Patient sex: M
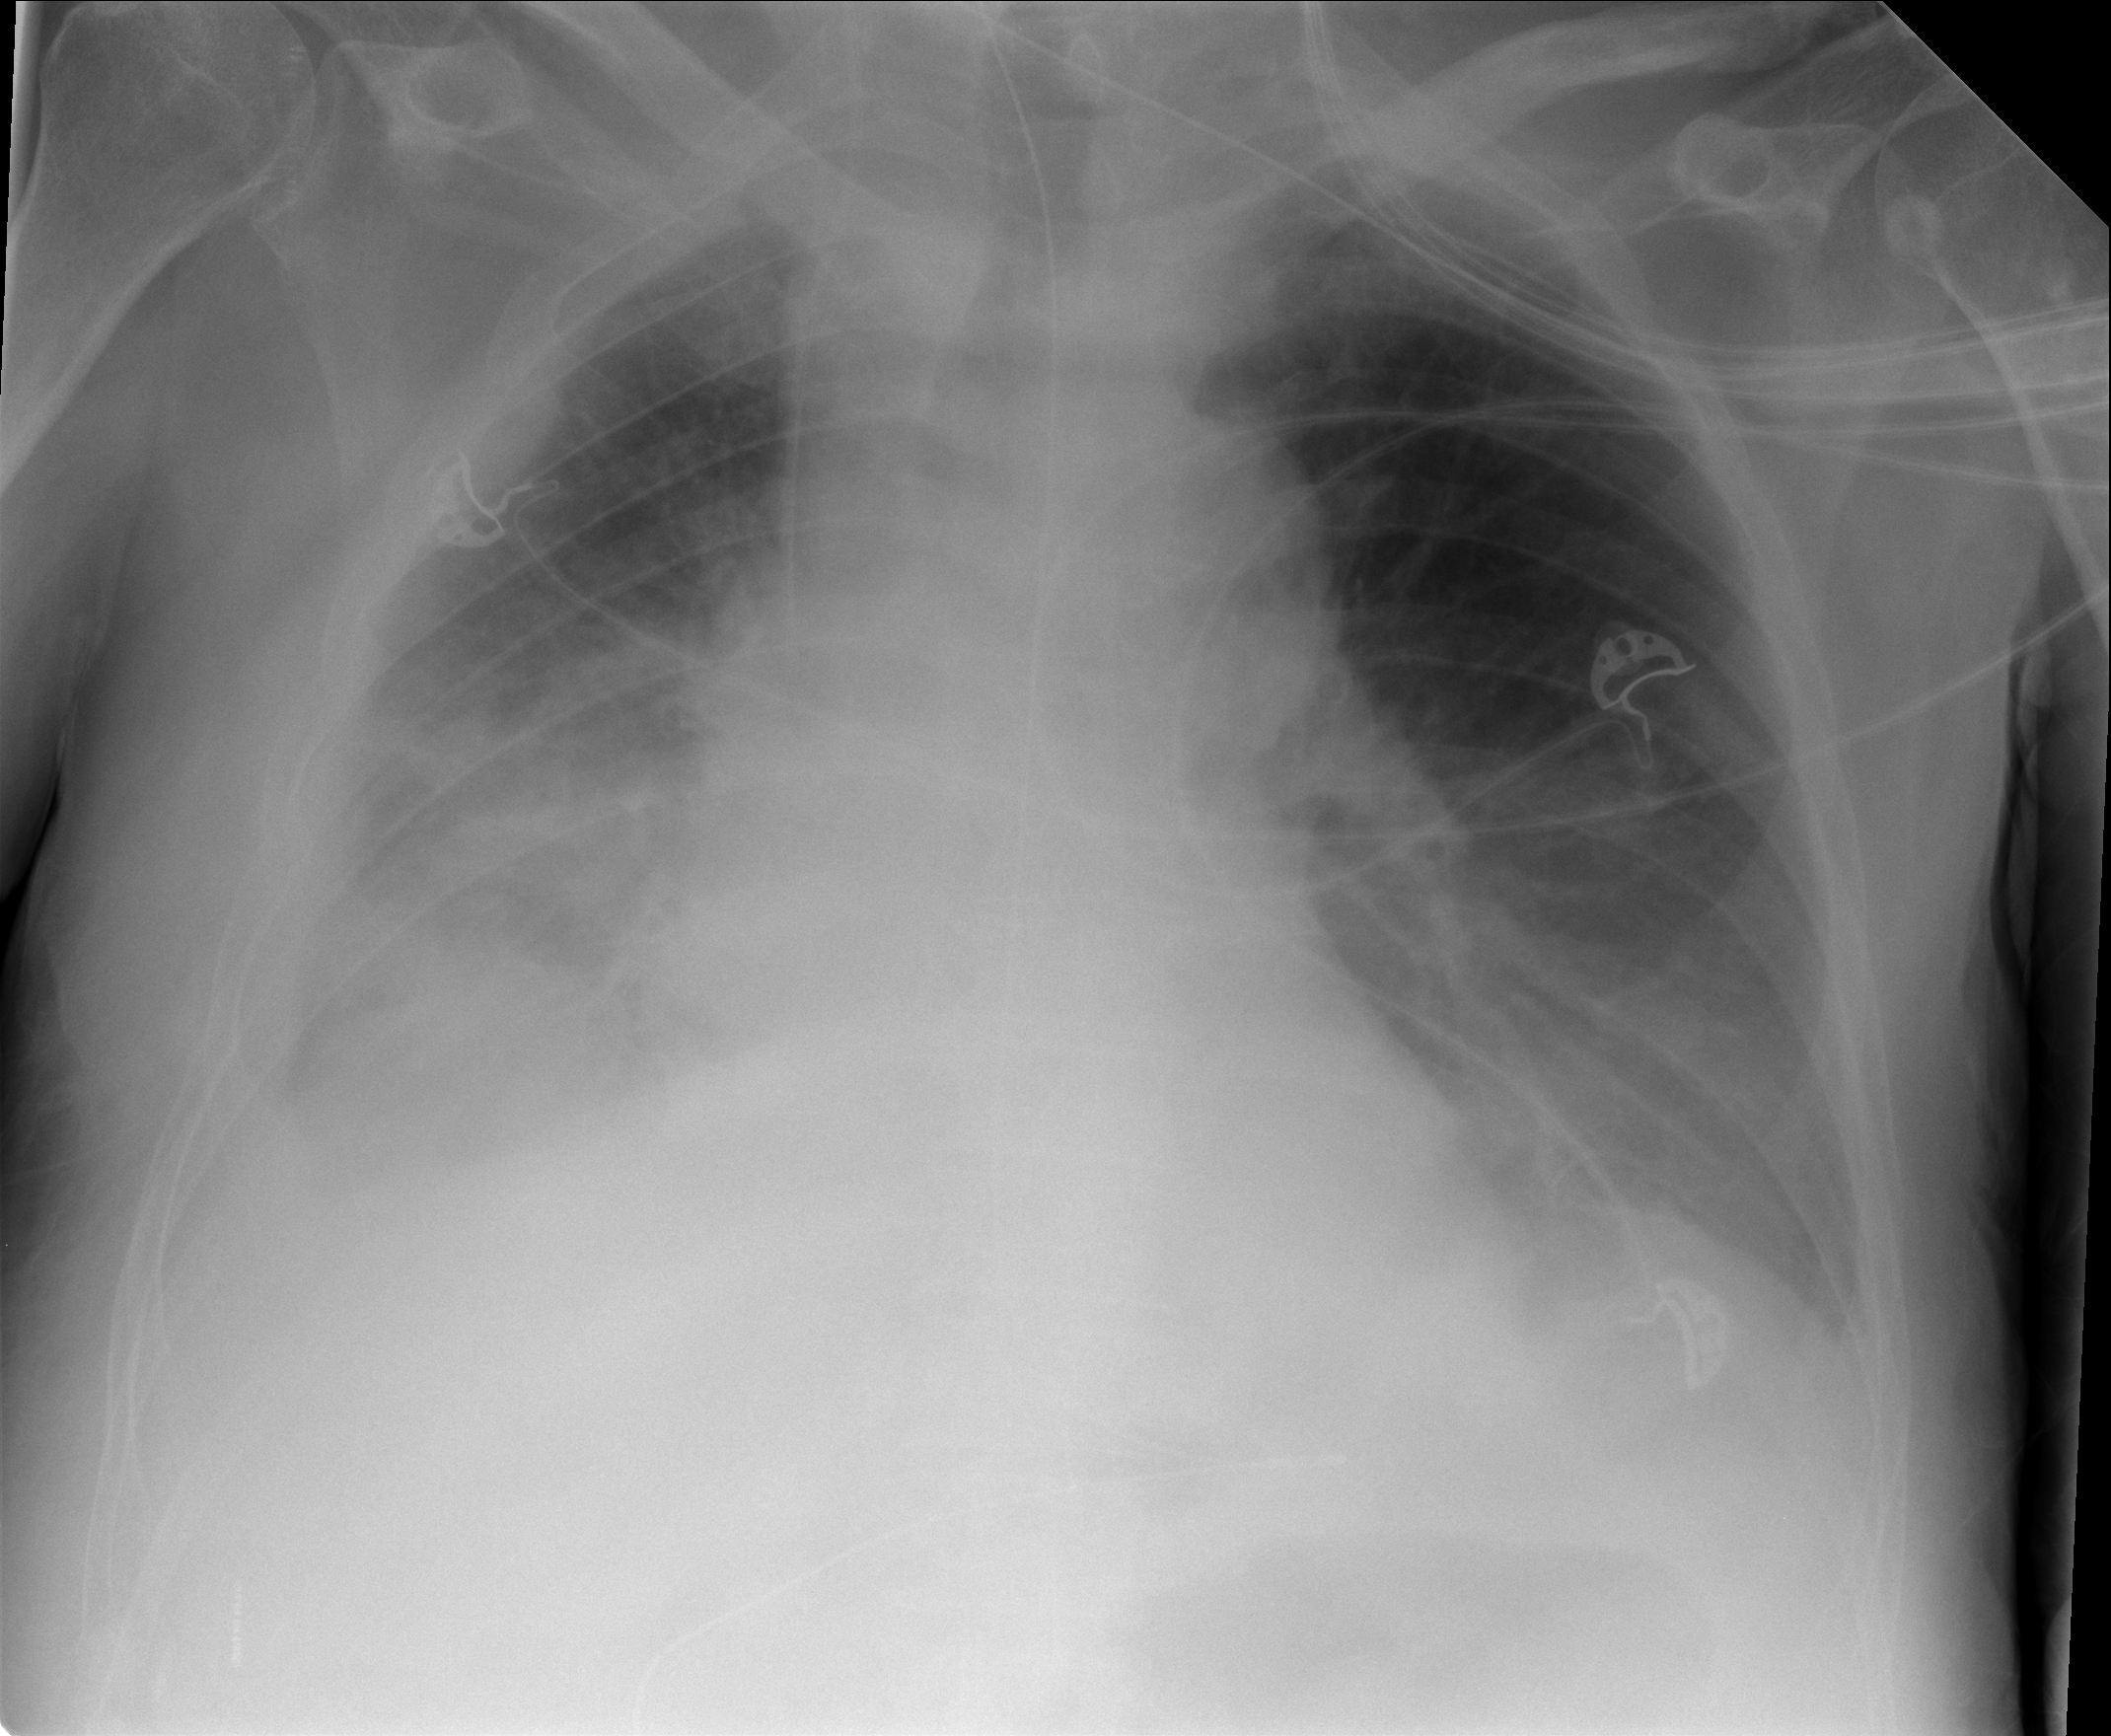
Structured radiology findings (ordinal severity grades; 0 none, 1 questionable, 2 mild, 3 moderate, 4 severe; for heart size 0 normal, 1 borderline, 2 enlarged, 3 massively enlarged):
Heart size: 0
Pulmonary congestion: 2
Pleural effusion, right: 3
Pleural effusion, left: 2
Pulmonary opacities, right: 2
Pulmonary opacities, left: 2
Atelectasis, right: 3
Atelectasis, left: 2